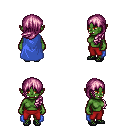
a pixel art fantasy rpg character, female body template, orc, green skin, blue cape, red pants, pink left-swept hairstyle, ghillies, four views (front, back, left, right), 2x2 character sprite sheet, small pixel art, hard edges, no anti-aliasing